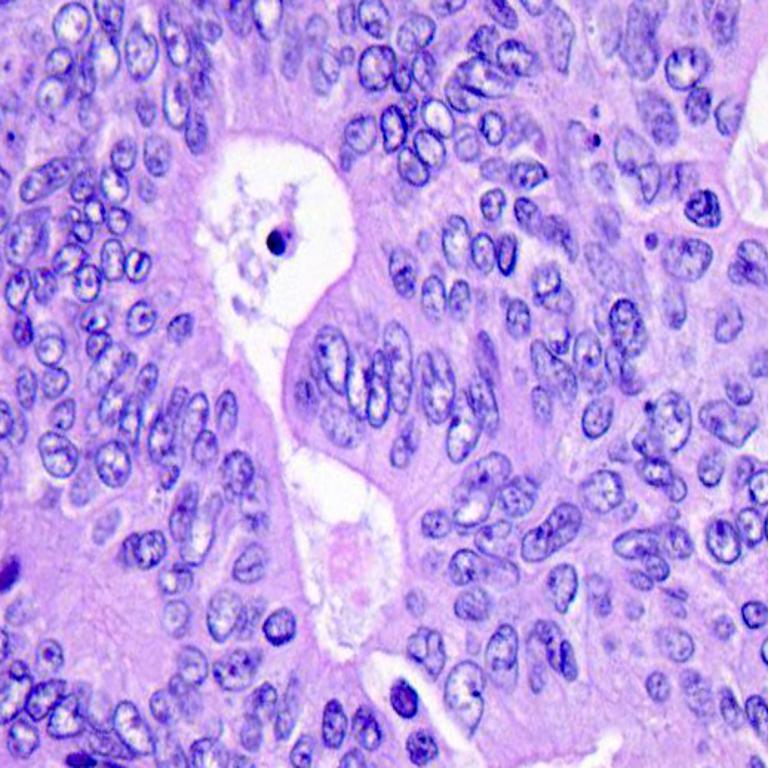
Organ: colon
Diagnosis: adenocarcinomas